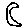
Label: moon